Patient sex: M
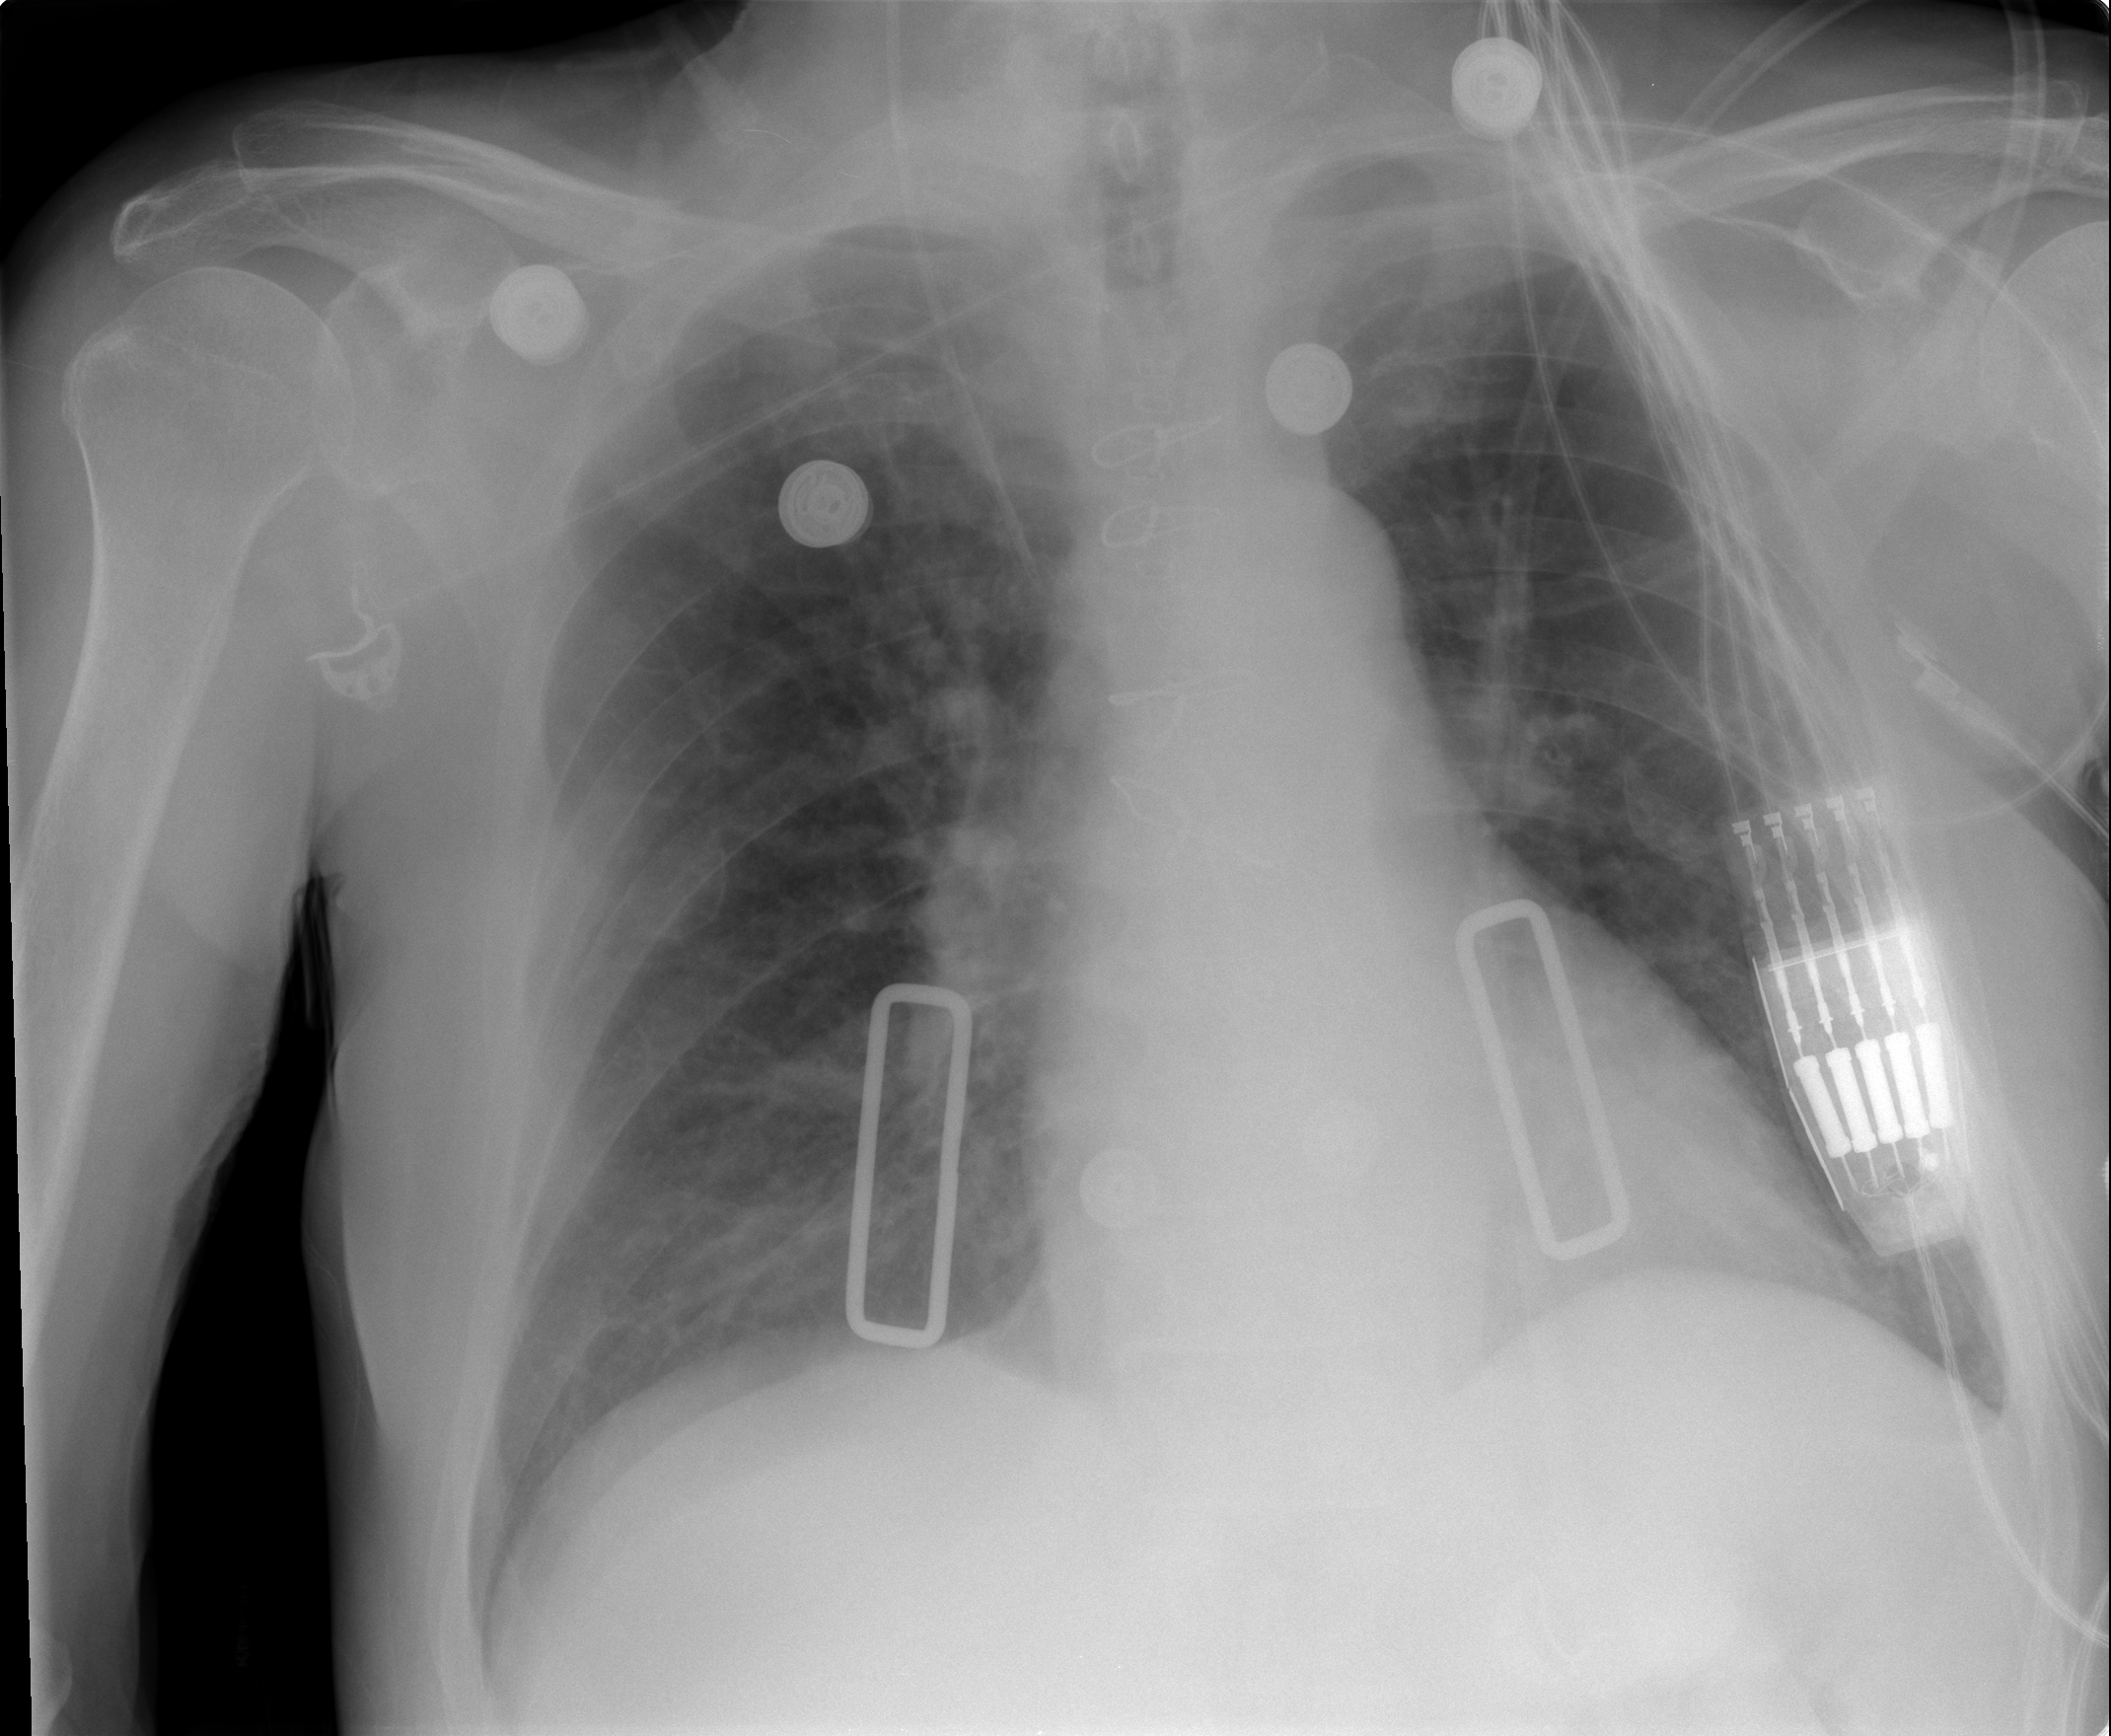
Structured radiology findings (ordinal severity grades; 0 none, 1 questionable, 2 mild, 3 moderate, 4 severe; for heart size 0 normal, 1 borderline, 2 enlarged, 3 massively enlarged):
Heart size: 1
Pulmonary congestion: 2
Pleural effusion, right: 0
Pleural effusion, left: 2
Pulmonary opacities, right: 2
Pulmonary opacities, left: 0
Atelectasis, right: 2
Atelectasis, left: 2